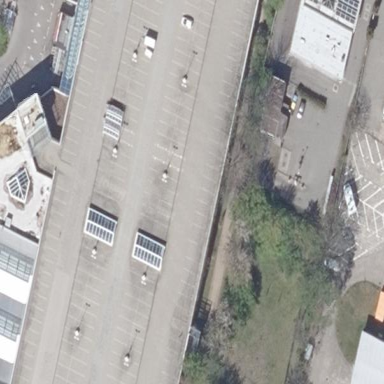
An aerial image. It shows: Rooftop parking area.